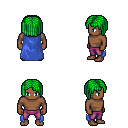
a pixel art fantasy rpg character, male body template, human, dark skin, blue cape, magenta pants, green pageboy hairstyle, four views (front, back, left, right), 2x2 character sprite sheet, small pixel art, hard edges, no anti-aliasing